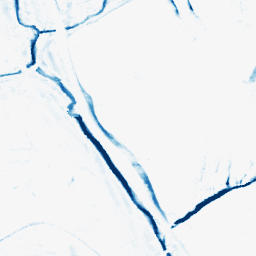
Category: morphological
Decomposition family: morphological_rect
Decomposition parameters: operation: closing
width: 10
height: 5
Upsampling method: bspline
Upsampling parameters: scale: 2
Upsampling scale: 2